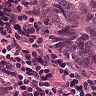
Metastatic tissue present: yes